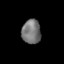
Tissue: skin
Cell type: Epithelial cells
Senescence score: 0.8339
Nuclear area (px): 451
Mean DAPI intensity: 116.851